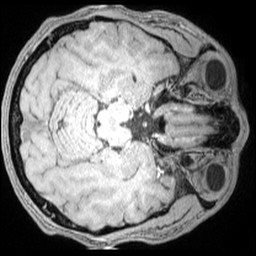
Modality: T1w
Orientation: axial
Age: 32
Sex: male